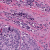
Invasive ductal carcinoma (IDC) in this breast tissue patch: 0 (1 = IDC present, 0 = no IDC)